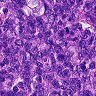
Metastatic tissue present: no